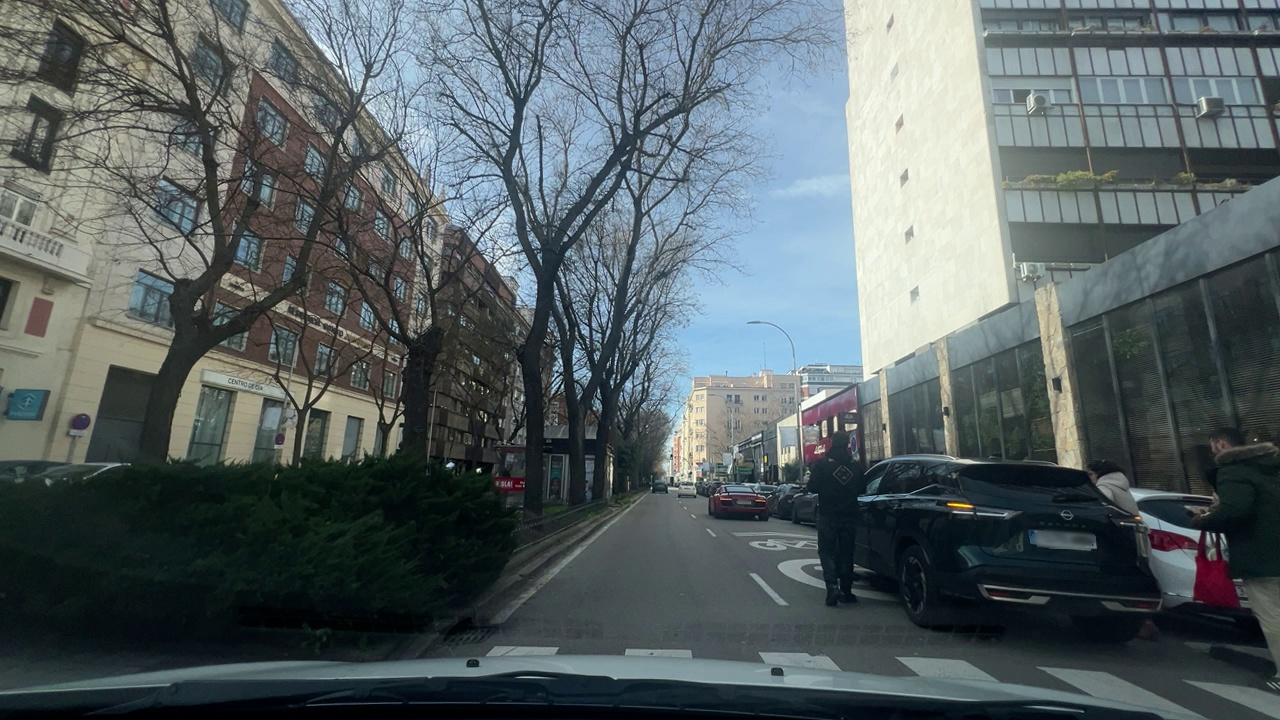
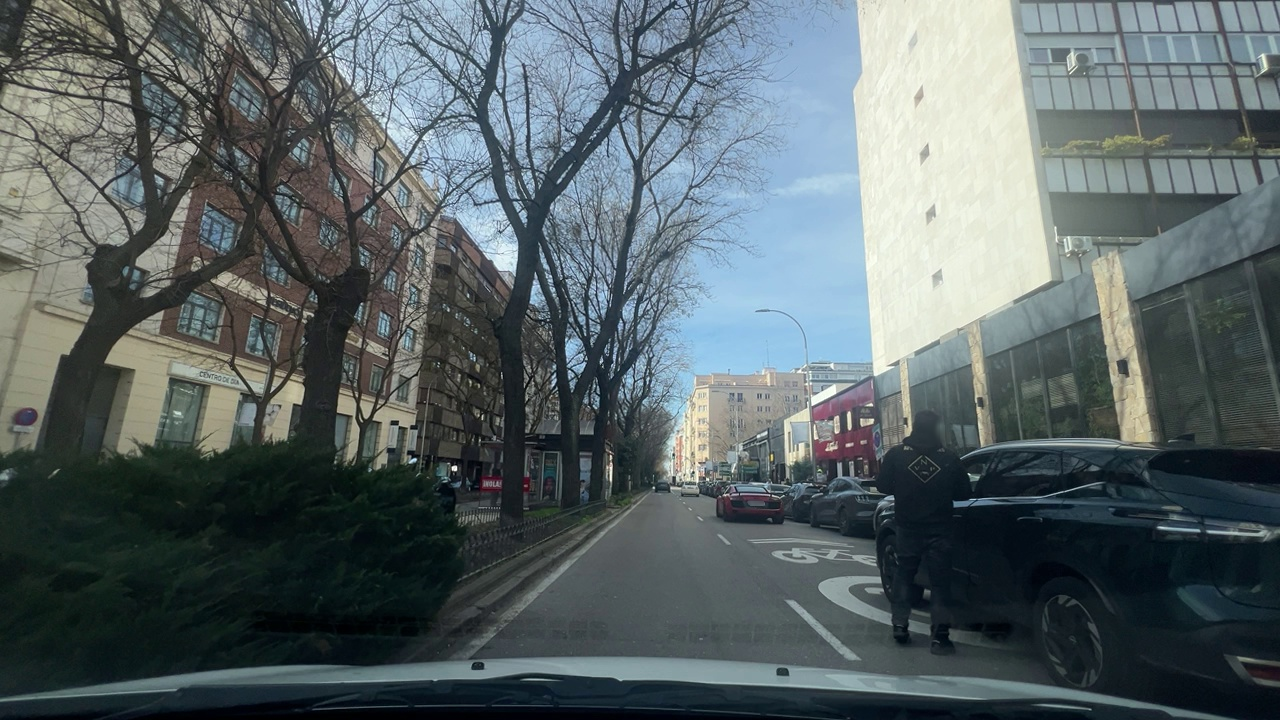
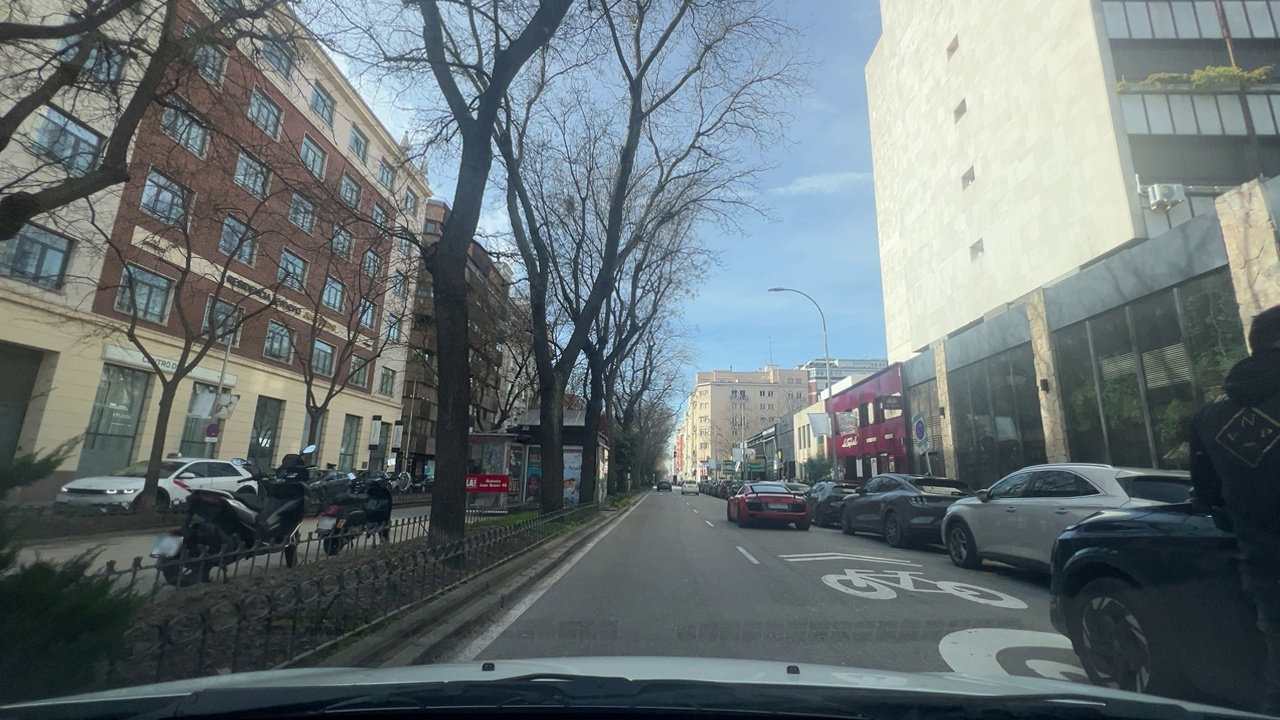
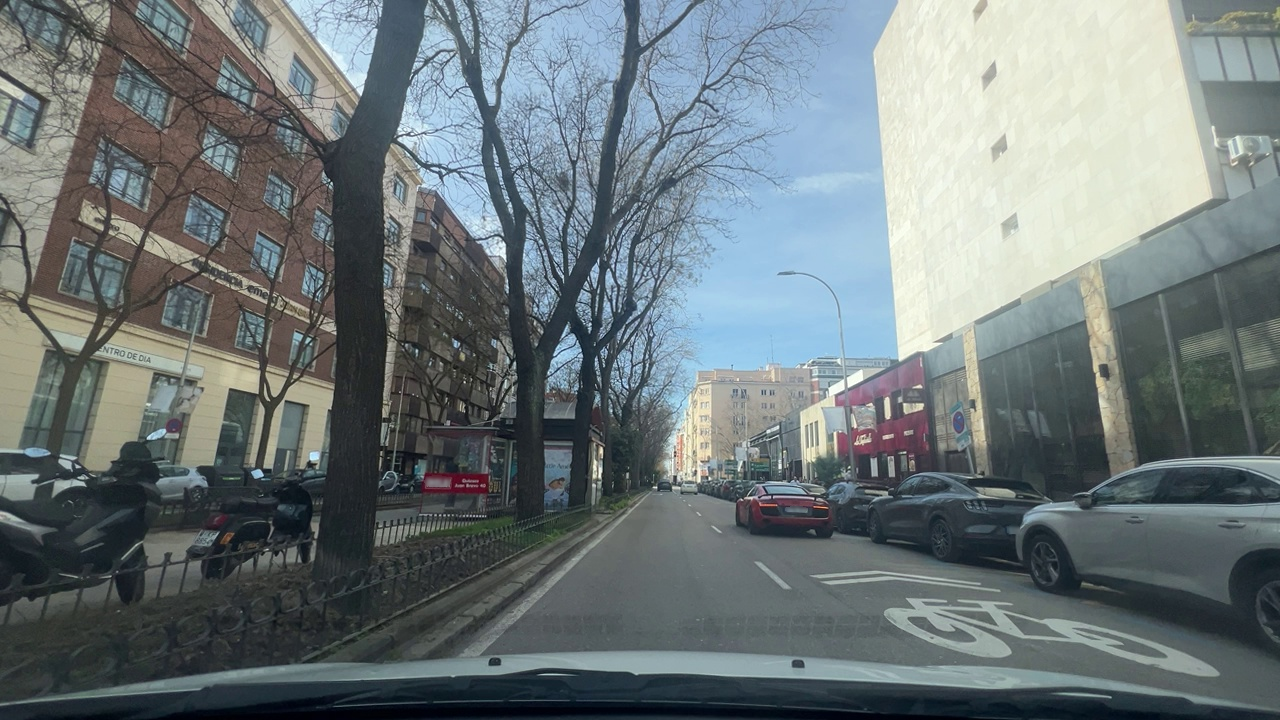
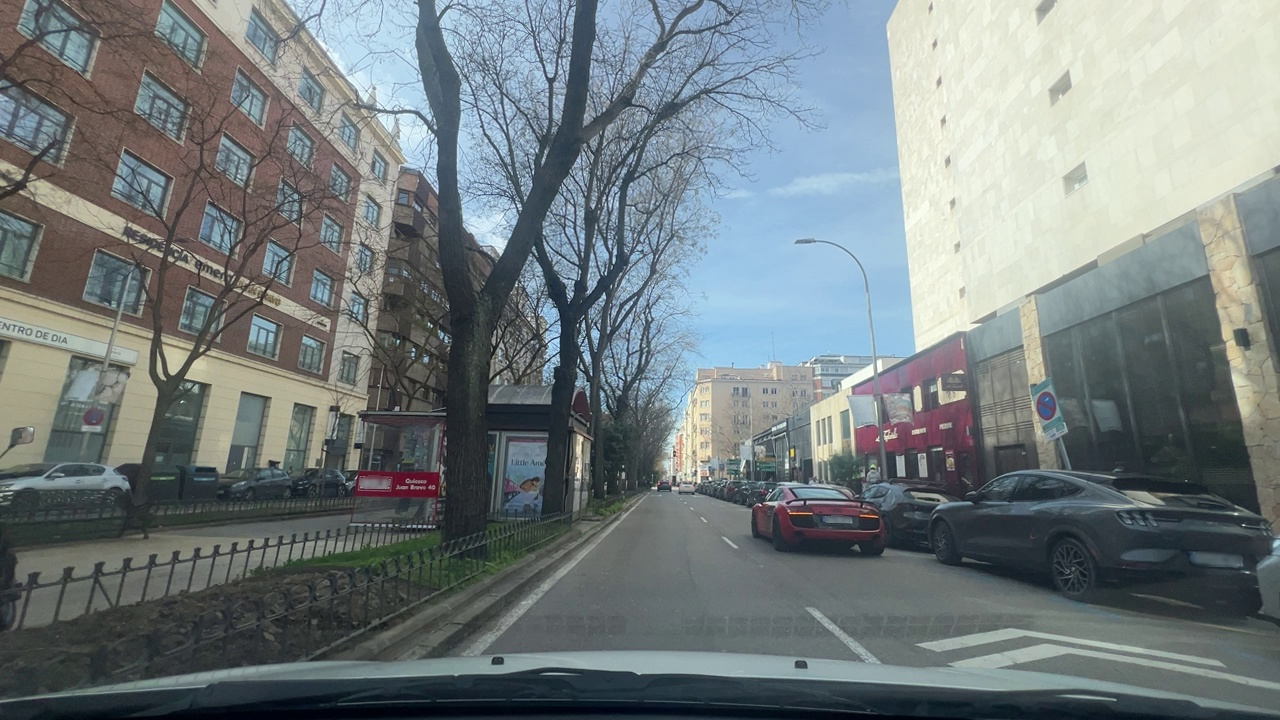
Situation: Lateral parked car
Question: Are vehicles present on the right side of the ego lane?
Answer: Yes
Reasoning: it can be seen parallel lateral parked cars on the right.

Situation: Lateral parked car
Question: Are vehicles parked parallel or perpendicular to the roadway near the ego lane?
Answer: Yes
Reasoning: Several vehicles are parked parallel to the curb on the right

Situation: Lateral parked car
Question: Does the environment indicate an urban road where curbside parking is permitted?
Answer: Yes
Reasoning: Buildings and curbside parking indicate an urban environment.

Situation: Lateral parked car
Question: Is the ego vehicle traveling in a middle lane with traffic lanes on both sides?
Answer: No
Reasoning: Ego is driving on the left lane of a two lane road with a single direction the road

Situation: Lateral parked car
Question: Are vehicles present on the left side of the ego lane?
Answer: No
Reasoning: There are no vehicles parked on the left side of the road